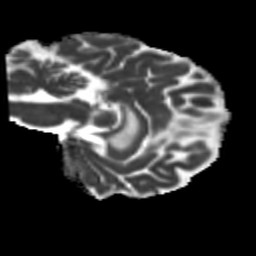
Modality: MD
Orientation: sagittal
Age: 57
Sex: female
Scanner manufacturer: siemens
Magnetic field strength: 3 T
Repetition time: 5.25 s
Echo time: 0.08 s